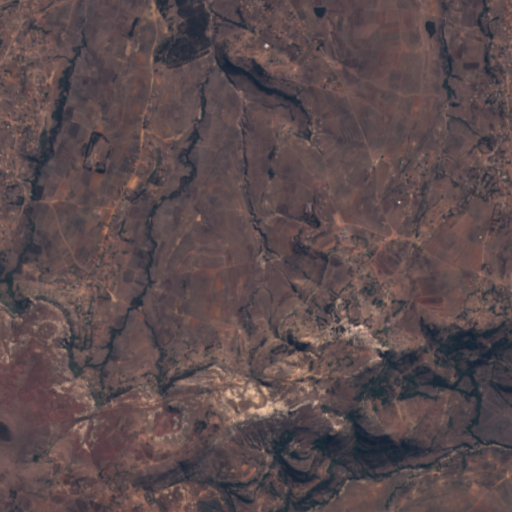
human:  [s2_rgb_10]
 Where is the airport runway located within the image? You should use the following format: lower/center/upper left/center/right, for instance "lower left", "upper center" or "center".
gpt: The airport runway is located in the upper right of the image.
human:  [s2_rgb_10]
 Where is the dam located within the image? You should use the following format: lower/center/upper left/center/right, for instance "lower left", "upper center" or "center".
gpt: The dam is located in the upper center of the image.
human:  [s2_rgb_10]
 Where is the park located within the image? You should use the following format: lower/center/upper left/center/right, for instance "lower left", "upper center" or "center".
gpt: The park is located in the lower right of the image.
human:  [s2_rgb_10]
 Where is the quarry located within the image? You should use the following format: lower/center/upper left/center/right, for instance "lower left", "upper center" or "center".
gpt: There is no quarry in the image.